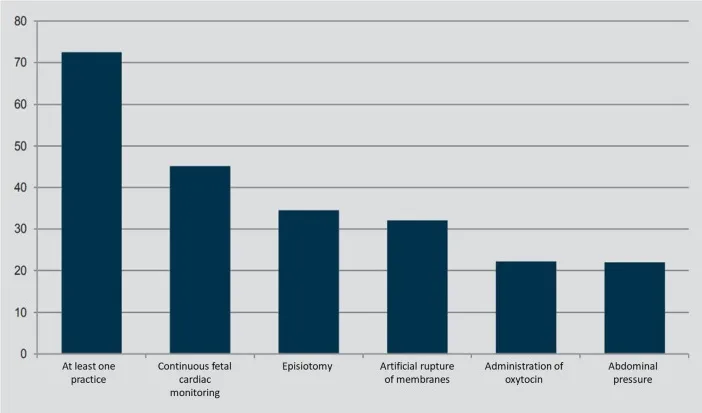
Interventions during labor and delivery:Year 2013 (per 100 women who had a spontaneous birth). Source: ISTAT.
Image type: pathology (fish)